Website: walmart
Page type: customer-info-address
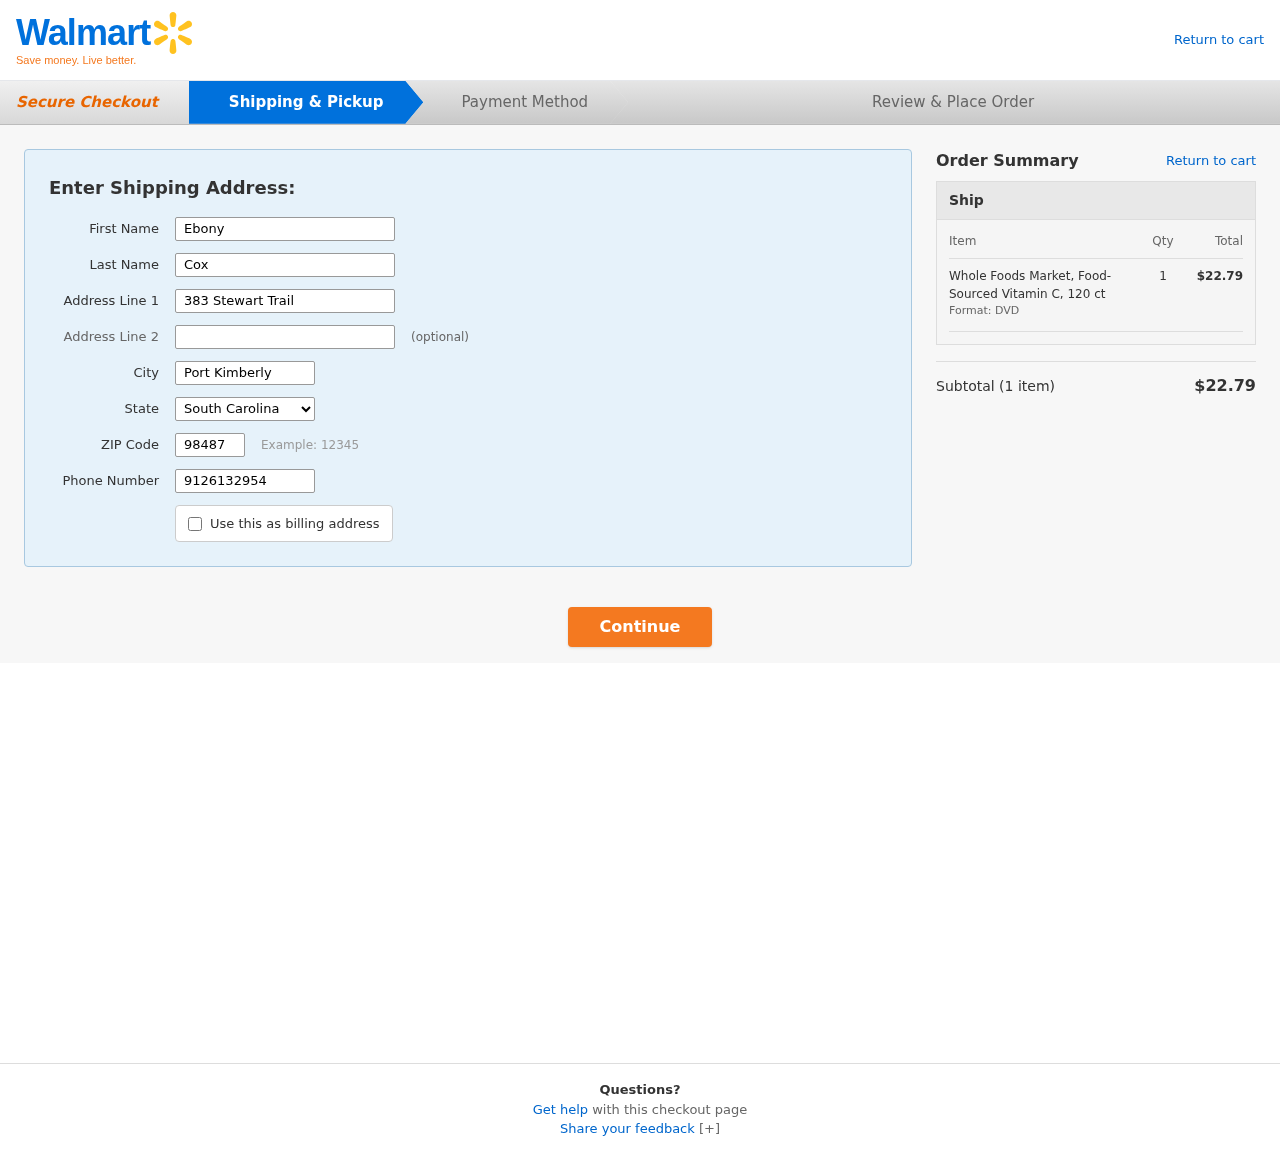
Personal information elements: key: PII_CITY
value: Port Kimberly
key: PII_FIRSTNAME
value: Ebony
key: PII_LASTNAME
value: Cox
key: PII_PHONE
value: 9126132954
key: PII_POSTCODE
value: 98487
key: PII_STATE
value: South Carolina
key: PII_STREET
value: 383 Stewart Trail
Product elements: key: PRODUCT1_NAME
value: Whole Foods Market, Food-Sourced Vitamin C, 120 ct
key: PRODUCT1_QUANTITY
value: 1
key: PRODUCT1_LINE_TOTAL
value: $22.79
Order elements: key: ORDER_NUM_ITEMS
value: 1
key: ORDER_SUBTOTAL
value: $22.79